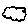
Label: cloud